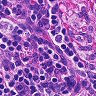
Metastatic tissue present: no